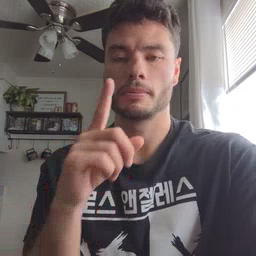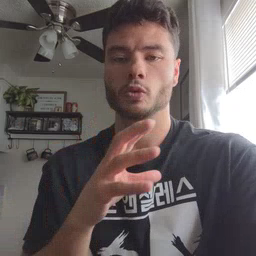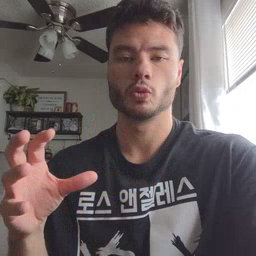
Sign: balloon